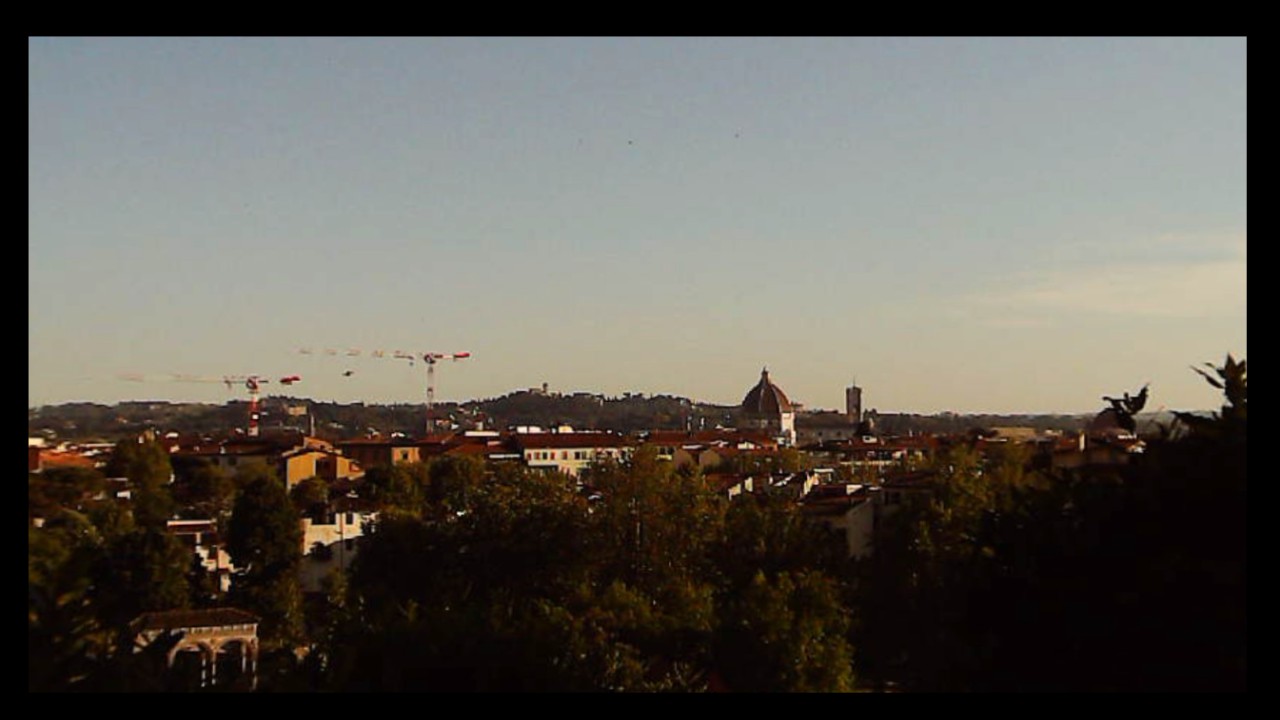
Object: Betafpv air75